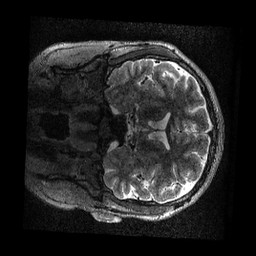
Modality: T2w
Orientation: coronal
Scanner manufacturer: siemens
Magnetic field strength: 3 T
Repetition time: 3.2 s
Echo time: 0.564 s